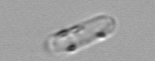
Label: Dactyliosolen_fragilissimus